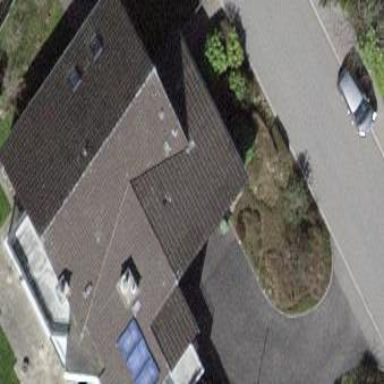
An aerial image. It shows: Residential building.